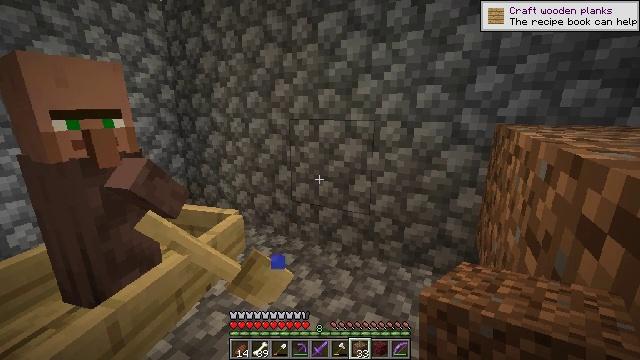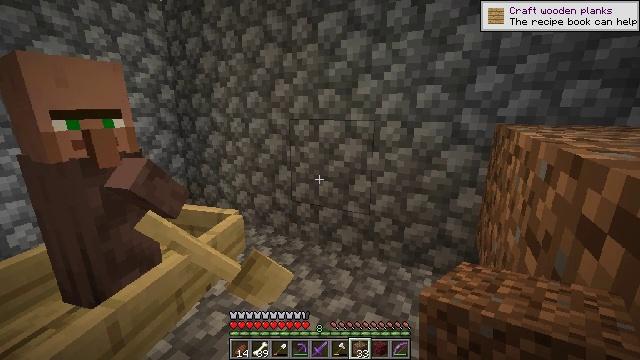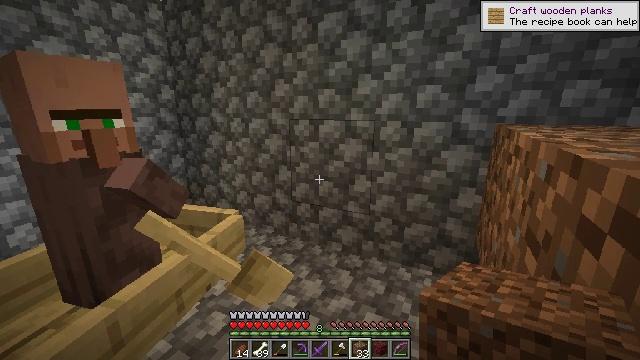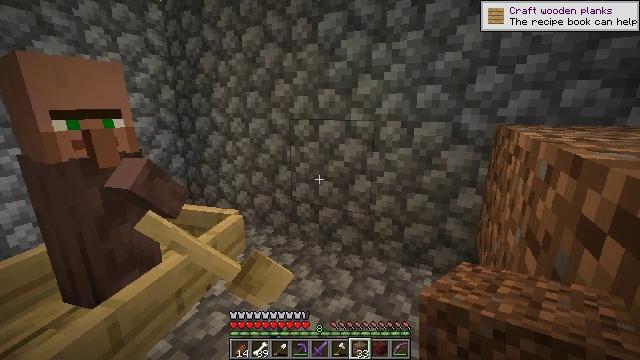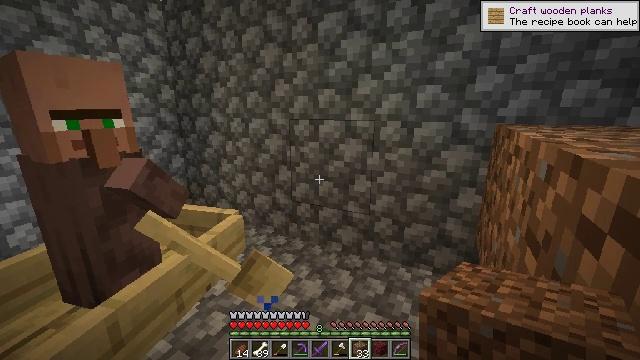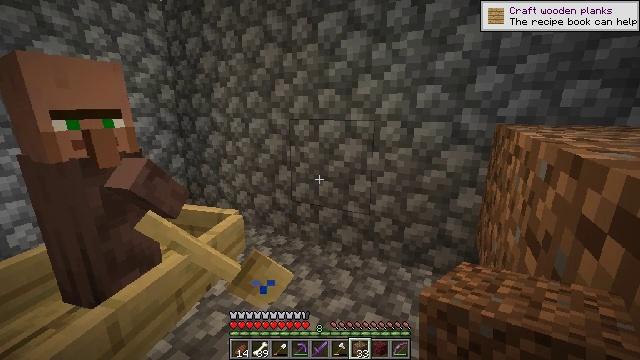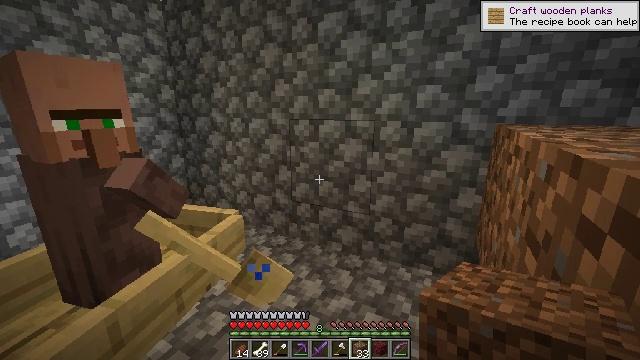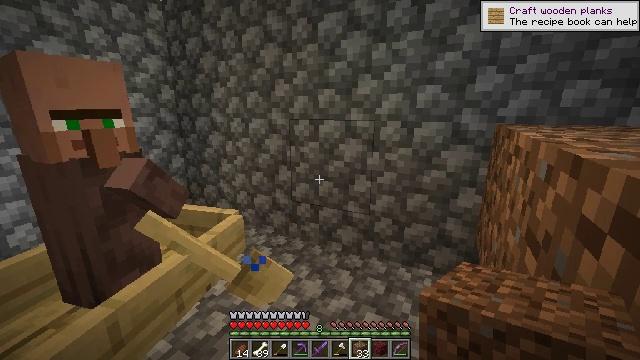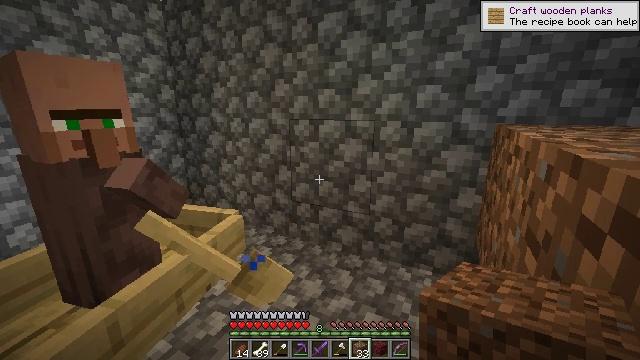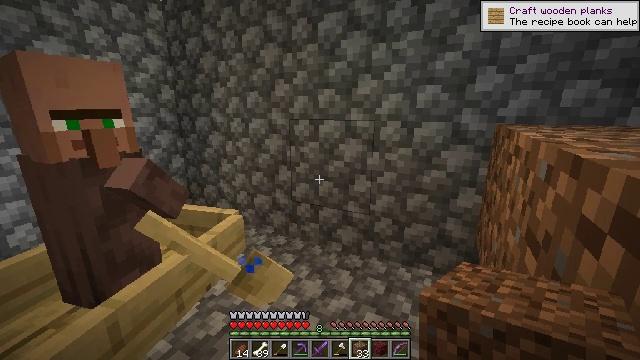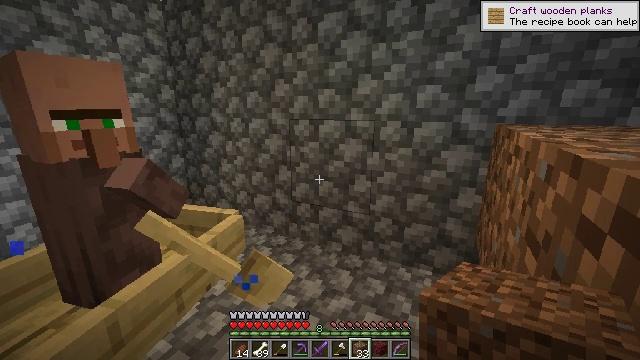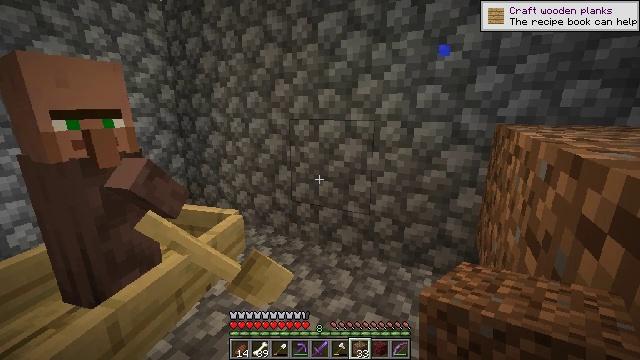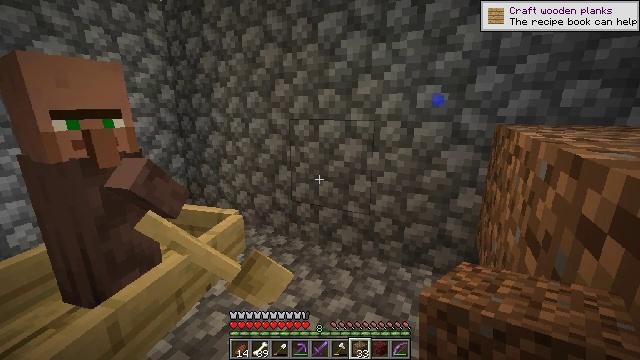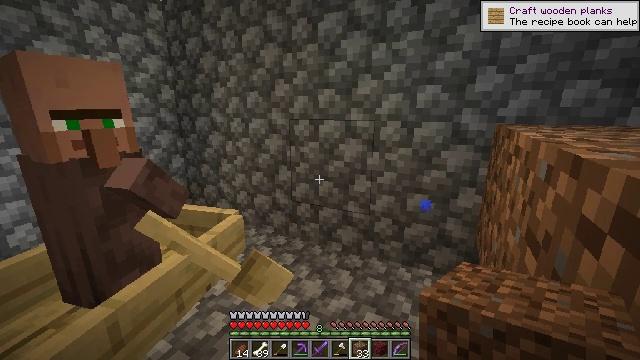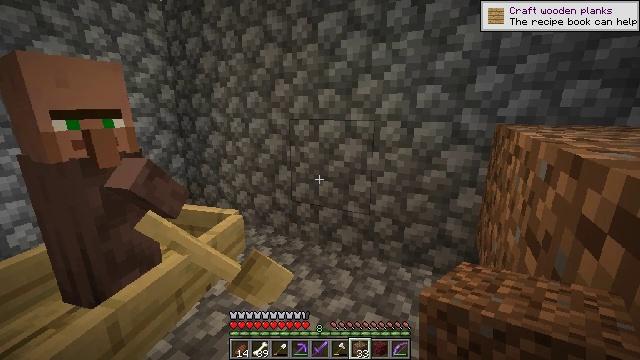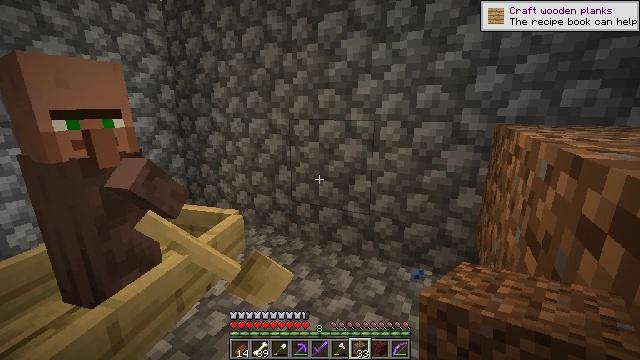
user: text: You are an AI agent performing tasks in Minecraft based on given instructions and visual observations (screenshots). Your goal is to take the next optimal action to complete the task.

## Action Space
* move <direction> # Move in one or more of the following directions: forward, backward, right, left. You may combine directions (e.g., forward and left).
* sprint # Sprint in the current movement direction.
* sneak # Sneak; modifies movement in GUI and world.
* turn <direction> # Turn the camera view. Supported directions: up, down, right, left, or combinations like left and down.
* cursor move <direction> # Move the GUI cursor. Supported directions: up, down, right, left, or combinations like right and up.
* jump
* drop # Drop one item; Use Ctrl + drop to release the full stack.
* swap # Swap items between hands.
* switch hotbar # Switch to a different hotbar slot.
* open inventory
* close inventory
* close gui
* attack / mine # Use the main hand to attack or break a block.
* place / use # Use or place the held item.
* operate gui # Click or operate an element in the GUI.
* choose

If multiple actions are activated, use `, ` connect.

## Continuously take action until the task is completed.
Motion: motion action
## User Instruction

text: Mine cobblestone to craft tools and furnaces.
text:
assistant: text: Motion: no_op
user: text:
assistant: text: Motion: no_op
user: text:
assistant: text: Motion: no_op
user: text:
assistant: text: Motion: no_op
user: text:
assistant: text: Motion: no_op
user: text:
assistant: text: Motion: no_op
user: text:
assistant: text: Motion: no_op
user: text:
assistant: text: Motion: no_op
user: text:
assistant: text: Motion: no_op
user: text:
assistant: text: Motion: no_op
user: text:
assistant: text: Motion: no_op
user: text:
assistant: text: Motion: no_op
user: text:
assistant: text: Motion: no_op
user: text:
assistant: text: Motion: no_op
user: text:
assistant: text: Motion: no_op
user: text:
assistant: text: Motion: no_op
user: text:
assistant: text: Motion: no_op
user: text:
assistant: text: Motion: no_op
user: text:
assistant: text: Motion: no_op
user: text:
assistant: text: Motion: turn down
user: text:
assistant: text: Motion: turn right
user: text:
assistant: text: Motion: no_op
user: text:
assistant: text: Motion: no_op
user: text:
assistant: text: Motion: no_op
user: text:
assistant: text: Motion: no_op
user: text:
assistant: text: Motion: no_op
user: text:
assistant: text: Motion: no_op
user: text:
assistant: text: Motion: no_op
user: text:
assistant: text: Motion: no_op
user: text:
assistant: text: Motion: no_op